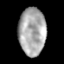
Tissue: lung
Cell type: Myeloid cells
Senescence score: 0.1419
Nuclear area (px): 1265
Mean DAPI intensity: 168.791